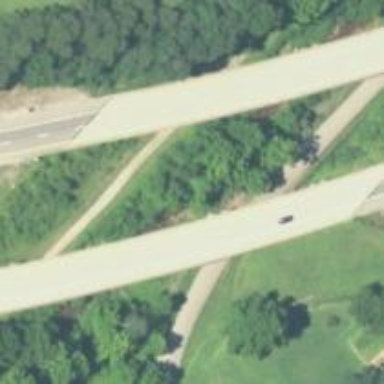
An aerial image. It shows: Bridge on trunk expressway.